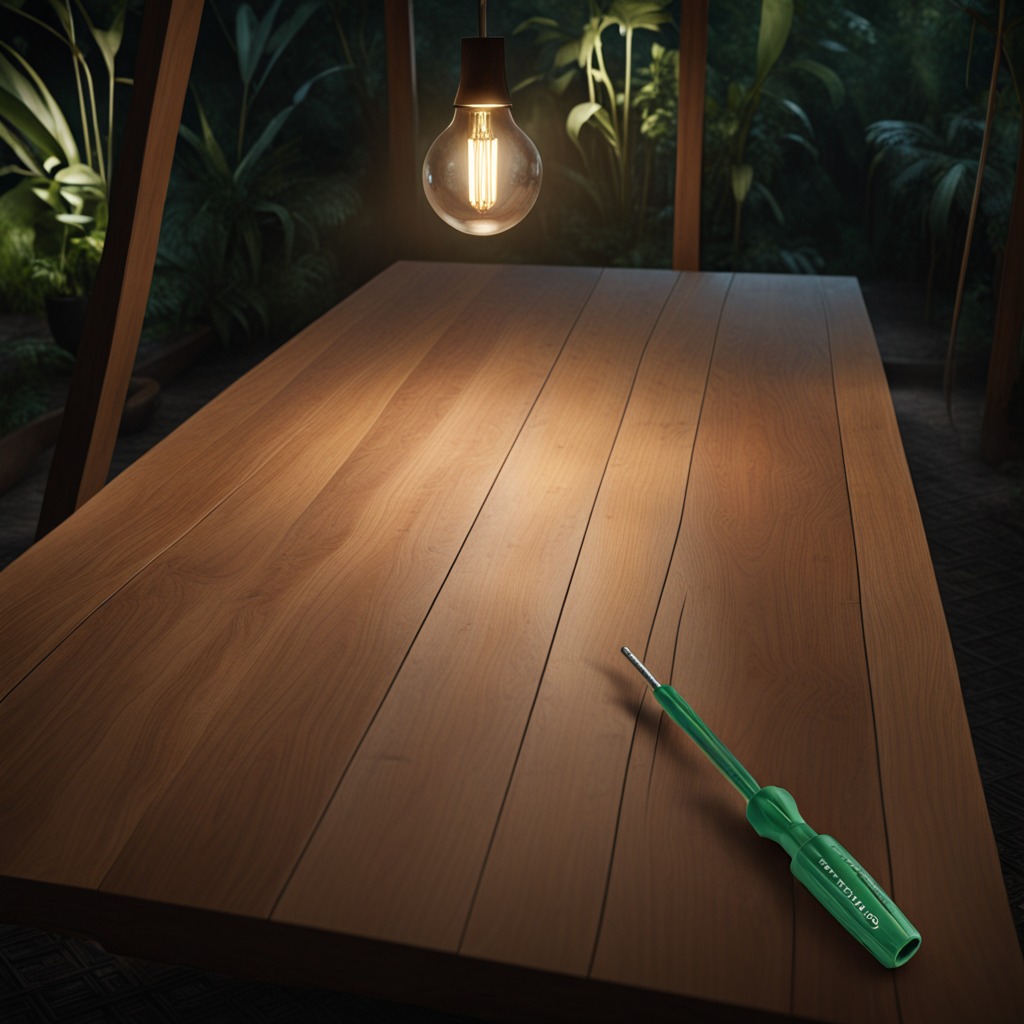
A screwdriver is lying on a wooden table inside a jungle field workshop tent at night.